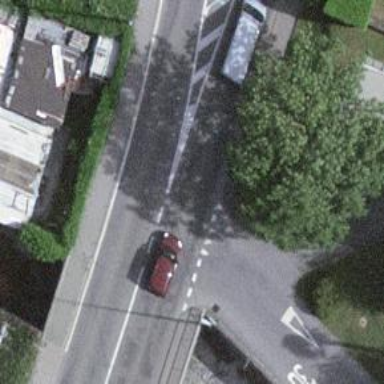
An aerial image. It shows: Road with "give way" sign.